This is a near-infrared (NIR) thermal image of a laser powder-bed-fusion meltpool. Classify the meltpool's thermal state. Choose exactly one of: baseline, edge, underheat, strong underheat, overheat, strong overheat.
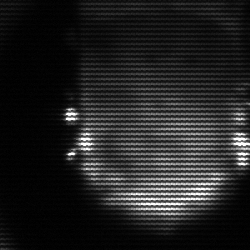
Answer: baseline